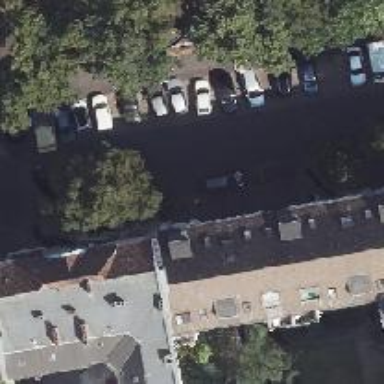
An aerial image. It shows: Bicycle parking located on the sidewalk.